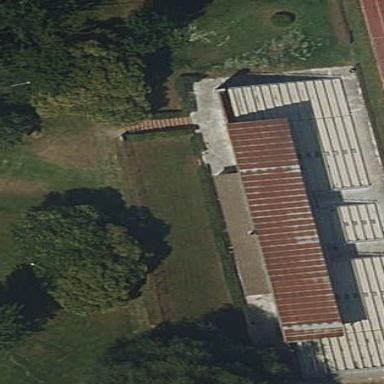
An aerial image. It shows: Bleachers on leisure land.